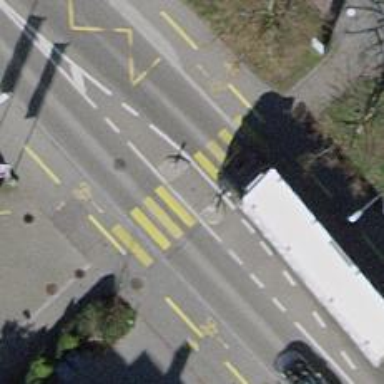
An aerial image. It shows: Marked crossing with zebra sign and island in the middle.